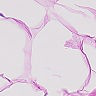
Metastatic tissue present: no